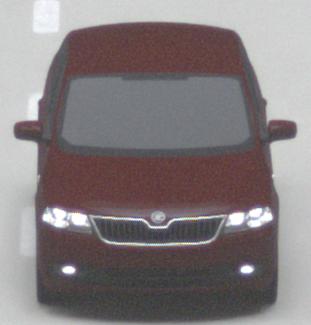
Make: Skoda
Model: Rapid
Detailed model: Rapid 1.2 Active Limousine
Model produced from: 2012/10
Model produced until: 2015/04
Doors: 5
Color: red
Road condition: dry road
Daytime: midday
Contrast: medium contrast